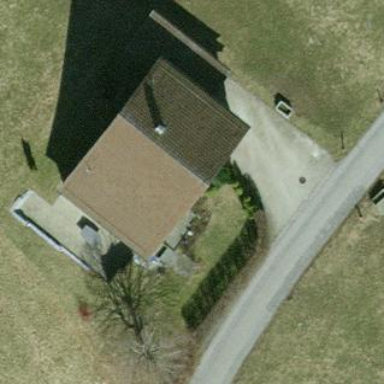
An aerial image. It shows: Simple and straightforward house.